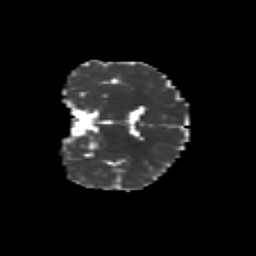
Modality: MD
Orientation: coronal
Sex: female
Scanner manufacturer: siemens
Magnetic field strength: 3 T
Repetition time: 5 s
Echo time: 0.071 s